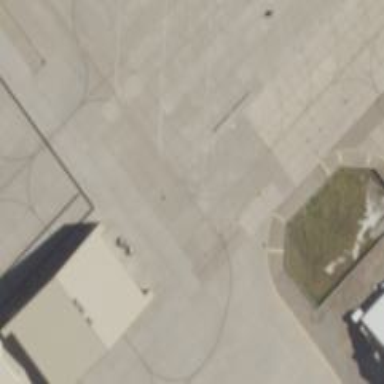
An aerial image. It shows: Image of taxiway at airport.